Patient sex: F
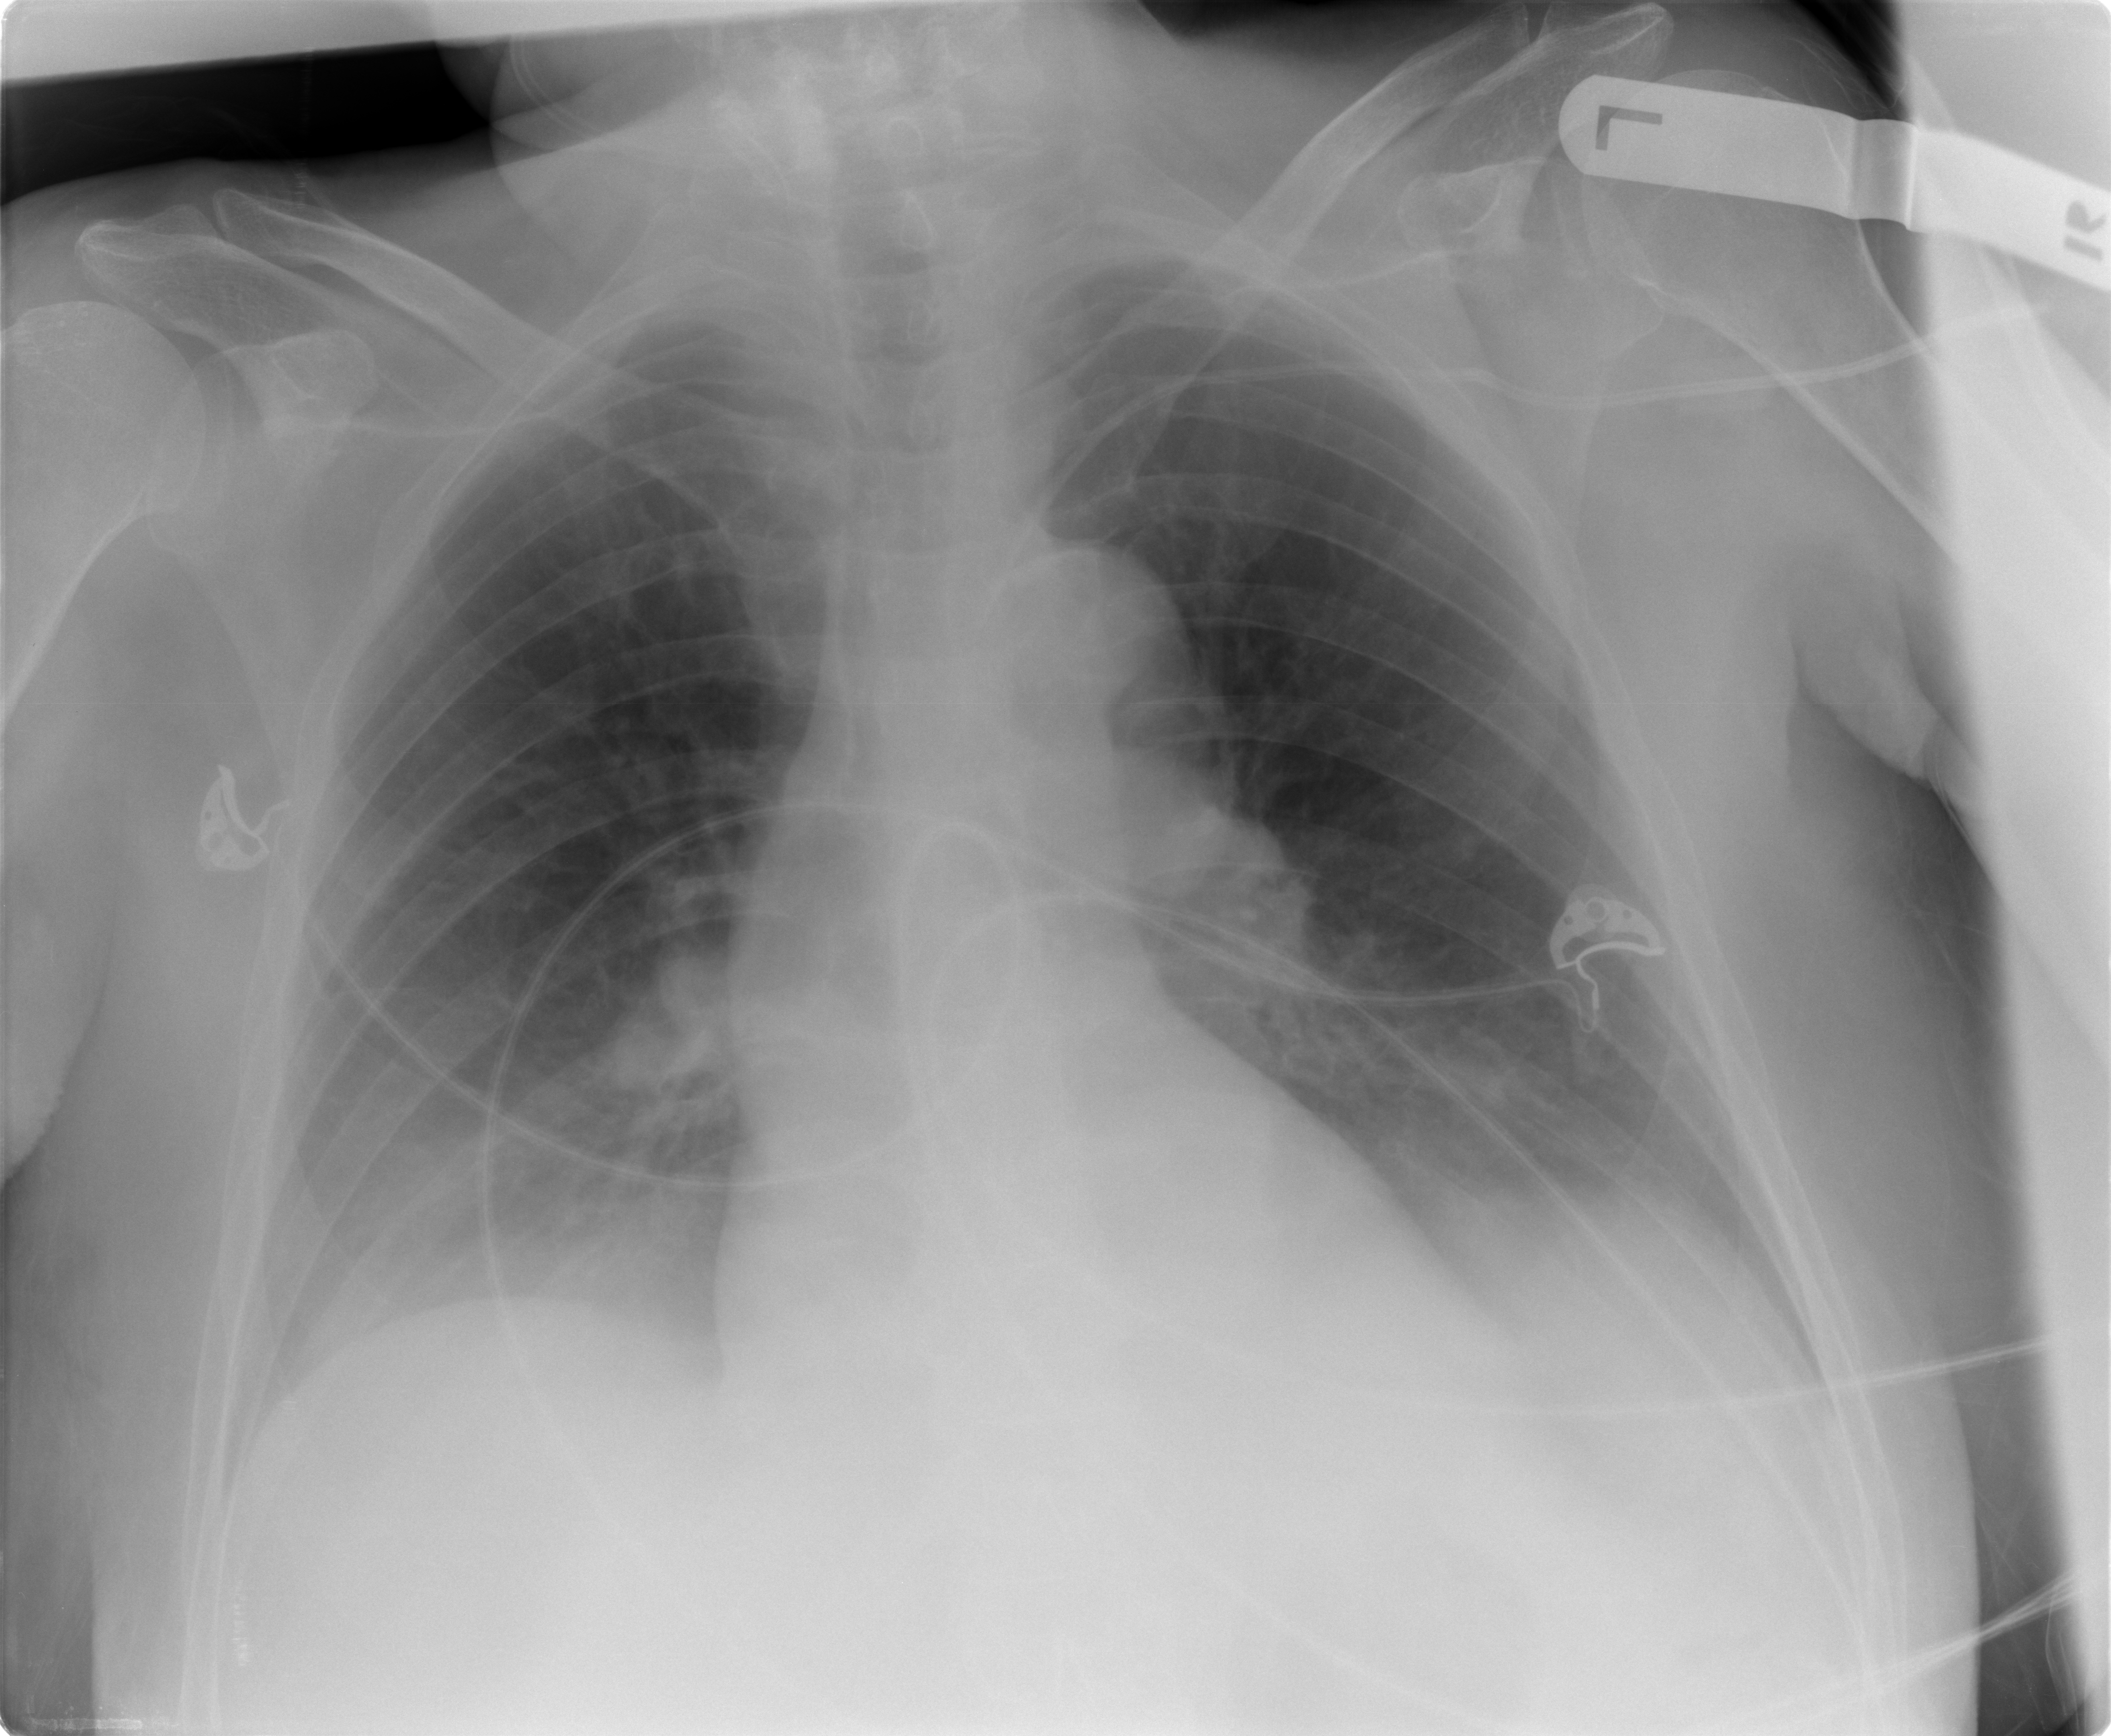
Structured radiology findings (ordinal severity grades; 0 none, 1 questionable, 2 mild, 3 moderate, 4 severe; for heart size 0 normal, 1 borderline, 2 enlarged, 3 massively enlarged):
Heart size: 0
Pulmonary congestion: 0
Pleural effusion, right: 0
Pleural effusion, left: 2
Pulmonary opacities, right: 0
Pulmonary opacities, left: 0
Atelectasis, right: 2
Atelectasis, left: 2